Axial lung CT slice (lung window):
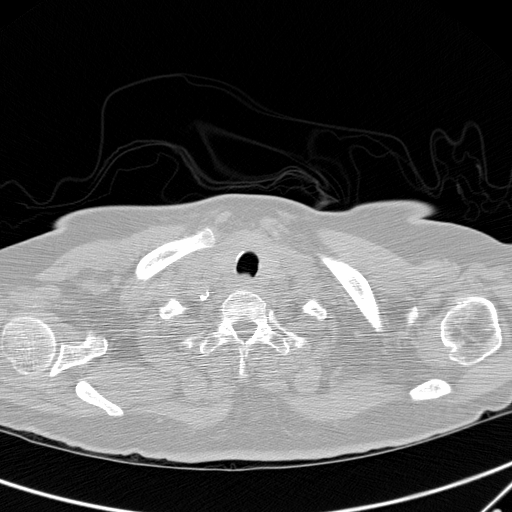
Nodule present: no